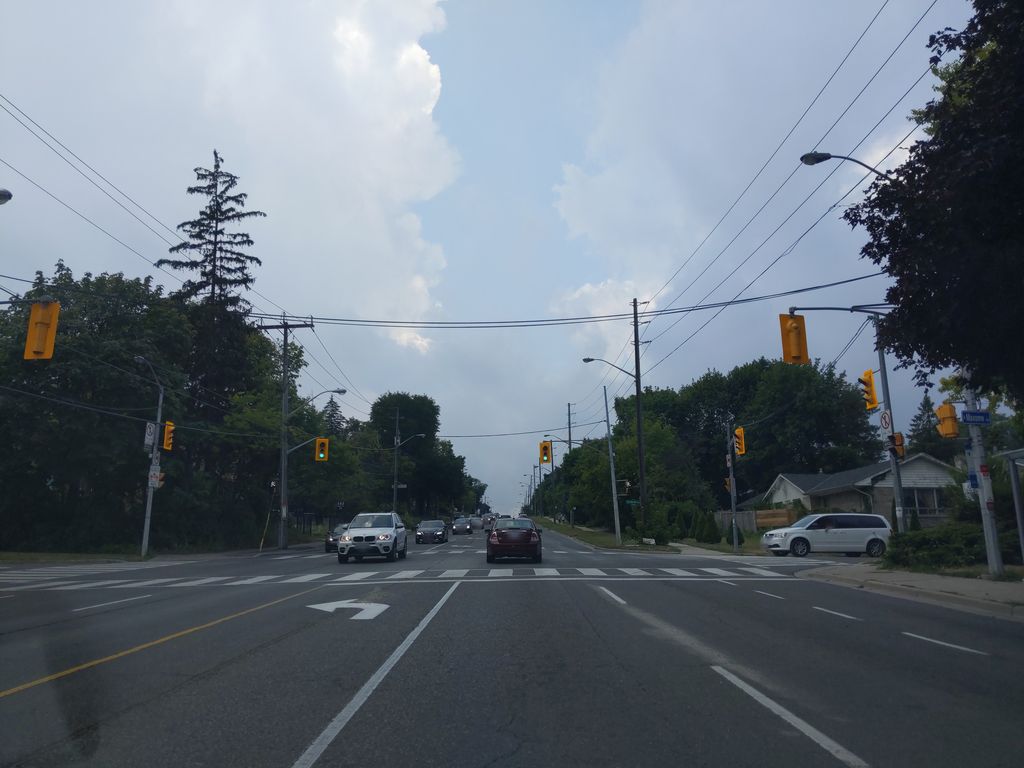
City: toronto